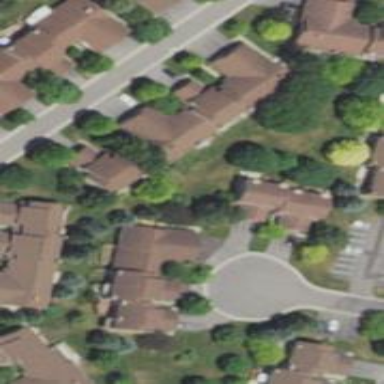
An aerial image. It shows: Charming neighbourhood.